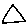
Label: triangle